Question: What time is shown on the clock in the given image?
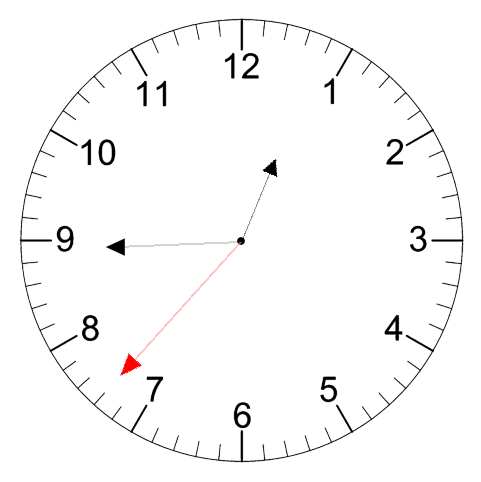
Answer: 12:44:37